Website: home-depot
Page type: account-selection
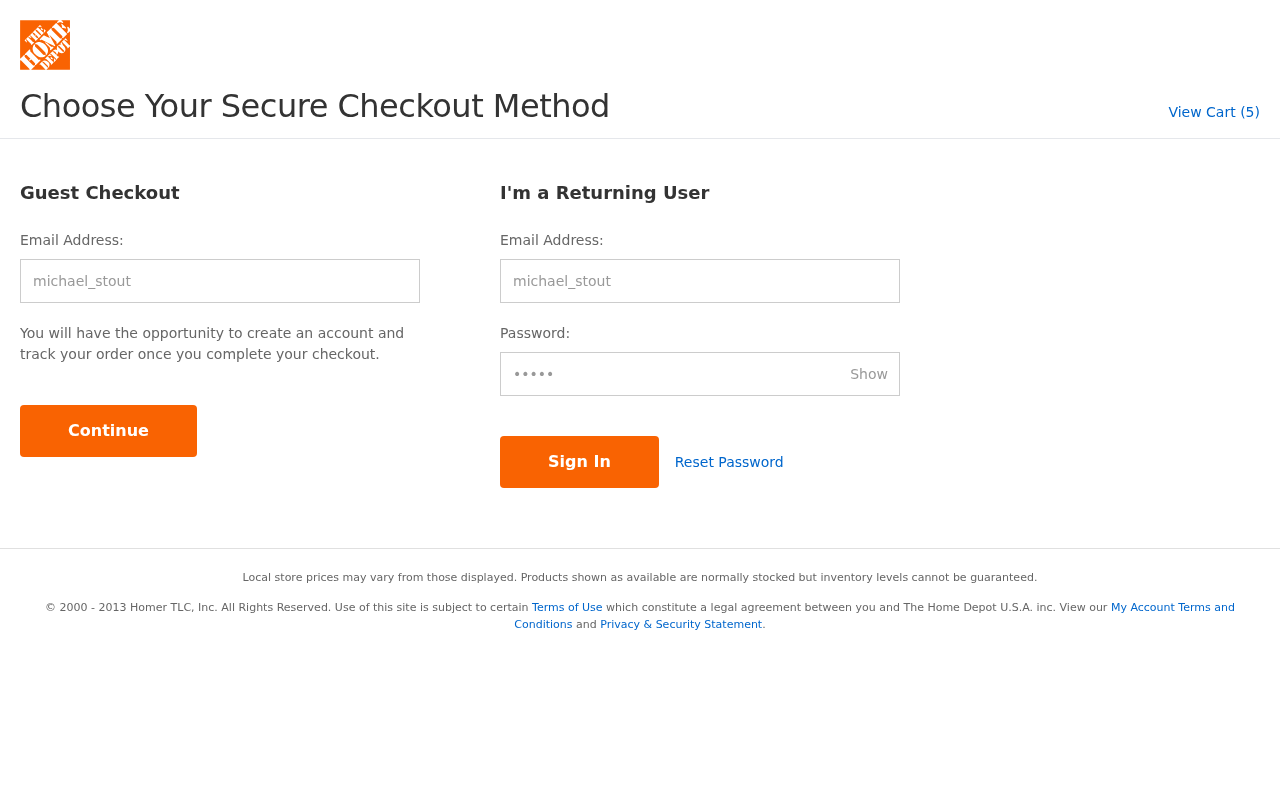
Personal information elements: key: PII_LOGIN_USERNAME
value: michael_stout
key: PII_LOGIN_USERNAME2
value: michael_stout
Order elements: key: ORDER_NUM_ITEMS
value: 5